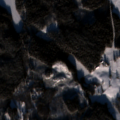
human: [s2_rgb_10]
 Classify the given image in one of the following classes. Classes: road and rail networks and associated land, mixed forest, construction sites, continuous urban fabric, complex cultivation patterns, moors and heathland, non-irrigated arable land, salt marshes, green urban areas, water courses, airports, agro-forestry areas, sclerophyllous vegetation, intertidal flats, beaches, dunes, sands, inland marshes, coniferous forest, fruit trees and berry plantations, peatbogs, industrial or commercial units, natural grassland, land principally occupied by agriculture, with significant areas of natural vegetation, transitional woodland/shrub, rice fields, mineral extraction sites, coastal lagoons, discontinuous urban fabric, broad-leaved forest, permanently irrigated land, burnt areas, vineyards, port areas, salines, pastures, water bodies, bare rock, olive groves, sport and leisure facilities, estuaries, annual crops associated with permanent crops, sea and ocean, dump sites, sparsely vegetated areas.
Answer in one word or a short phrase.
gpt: land principally occupied by agriculture, with significant areas of natural vegetation, coniferous forest, water bodies